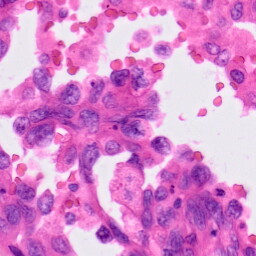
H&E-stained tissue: Lung